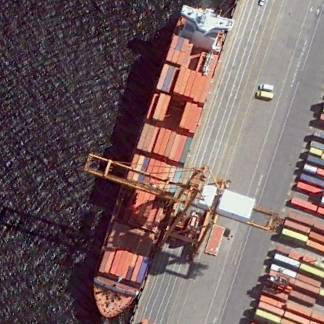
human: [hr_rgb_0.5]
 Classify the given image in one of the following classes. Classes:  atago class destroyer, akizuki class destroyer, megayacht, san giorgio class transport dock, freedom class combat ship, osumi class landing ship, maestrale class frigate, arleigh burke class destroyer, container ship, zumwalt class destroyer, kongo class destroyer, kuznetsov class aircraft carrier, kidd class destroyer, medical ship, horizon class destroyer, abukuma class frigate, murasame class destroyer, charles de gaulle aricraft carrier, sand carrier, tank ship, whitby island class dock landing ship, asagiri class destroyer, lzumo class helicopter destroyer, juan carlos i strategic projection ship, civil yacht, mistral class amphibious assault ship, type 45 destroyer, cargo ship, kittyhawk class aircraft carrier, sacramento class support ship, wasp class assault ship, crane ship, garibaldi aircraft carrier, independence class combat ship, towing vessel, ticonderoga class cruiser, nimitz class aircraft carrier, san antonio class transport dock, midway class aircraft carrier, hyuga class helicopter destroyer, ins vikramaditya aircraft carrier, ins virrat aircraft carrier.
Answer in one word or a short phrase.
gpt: Container ship